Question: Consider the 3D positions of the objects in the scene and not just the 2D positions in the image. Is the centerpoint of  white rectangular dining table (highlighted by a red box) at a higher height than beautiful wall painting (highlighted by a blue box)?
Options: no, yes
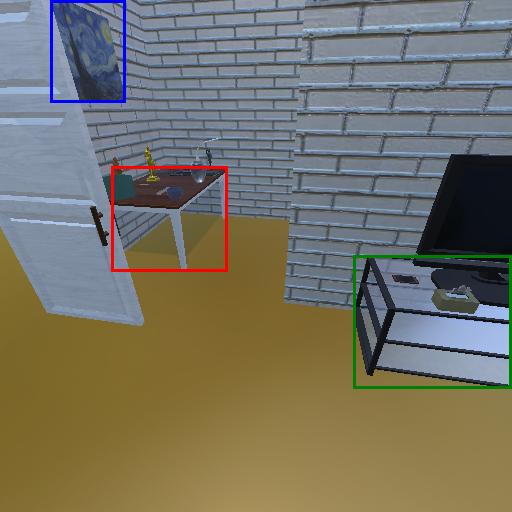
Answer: no